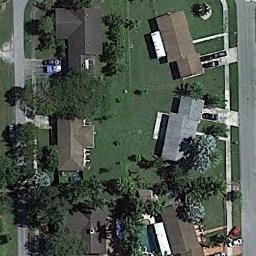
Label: medium_residential